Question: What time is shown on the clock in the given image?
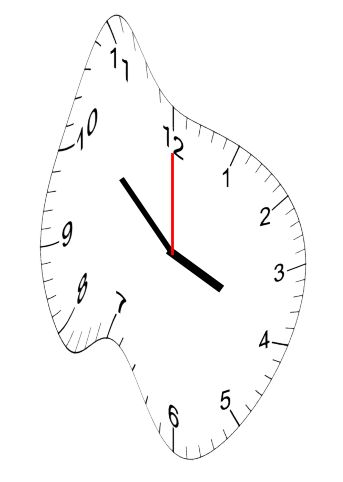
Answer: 03:52:00